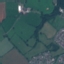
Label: Pasture